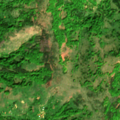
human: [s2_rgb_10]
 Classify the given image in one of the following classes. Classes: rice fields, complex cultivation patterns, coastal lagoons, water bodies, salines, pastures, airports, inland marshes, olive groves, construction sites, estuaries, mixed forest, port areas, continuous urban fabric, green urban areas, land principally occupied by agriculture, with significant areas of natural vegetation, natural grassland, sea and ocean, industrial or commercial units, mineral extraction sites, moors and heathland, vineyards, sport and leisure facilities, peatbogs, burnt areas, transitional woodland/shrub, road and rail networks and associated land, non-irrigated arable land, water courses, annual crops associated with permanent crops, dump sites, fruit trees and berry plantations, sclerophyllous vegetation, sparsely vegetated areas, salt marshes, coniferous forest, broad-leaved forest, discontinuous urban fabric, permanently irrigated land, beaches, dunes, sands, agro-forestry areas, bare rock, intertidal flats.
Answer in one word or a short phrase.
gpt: land principally occupied by agriculture, with significant areas of natural vegetation, broad-leaved forest, transitional woodland/shrub